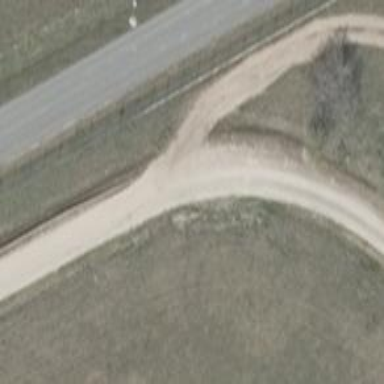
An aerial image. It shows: Gravel track with grade 2 quality.